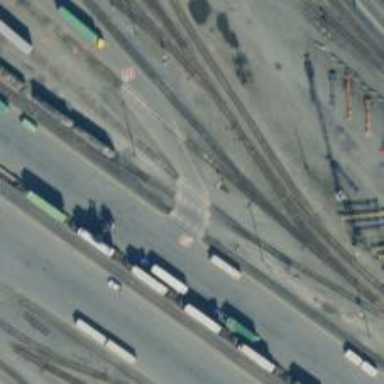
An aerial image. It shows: Level crossing along the railway.